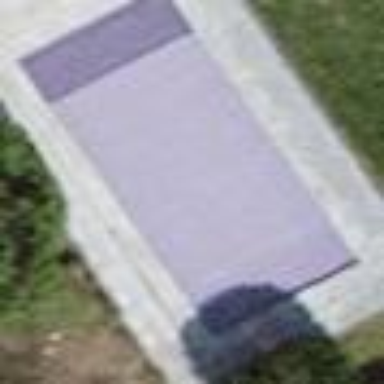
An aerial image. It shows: Swimming pool located in leisure land.